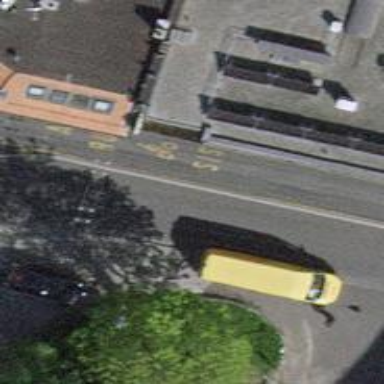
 there are lanes where cyclists and buses share the space."